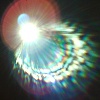
Label: sunburn